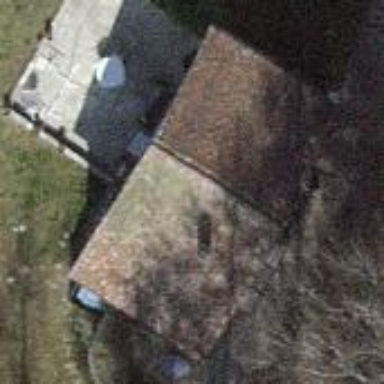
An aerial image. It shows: Simple house.